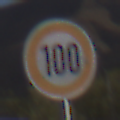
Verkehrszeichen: Geschwindigkeit100
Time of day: MorningAfternoon
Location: Outdoor (Nature)
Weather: PartlyCloudy
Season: NotSpecified
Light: Natural